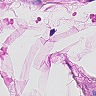
Metastatic tissue present: no